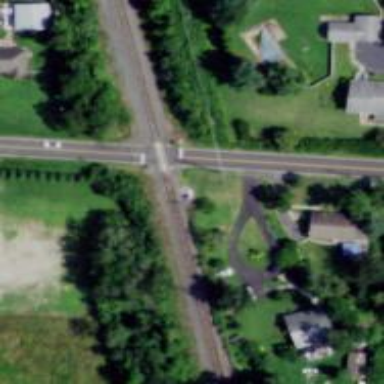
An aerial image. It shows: Level crossing along the railway.